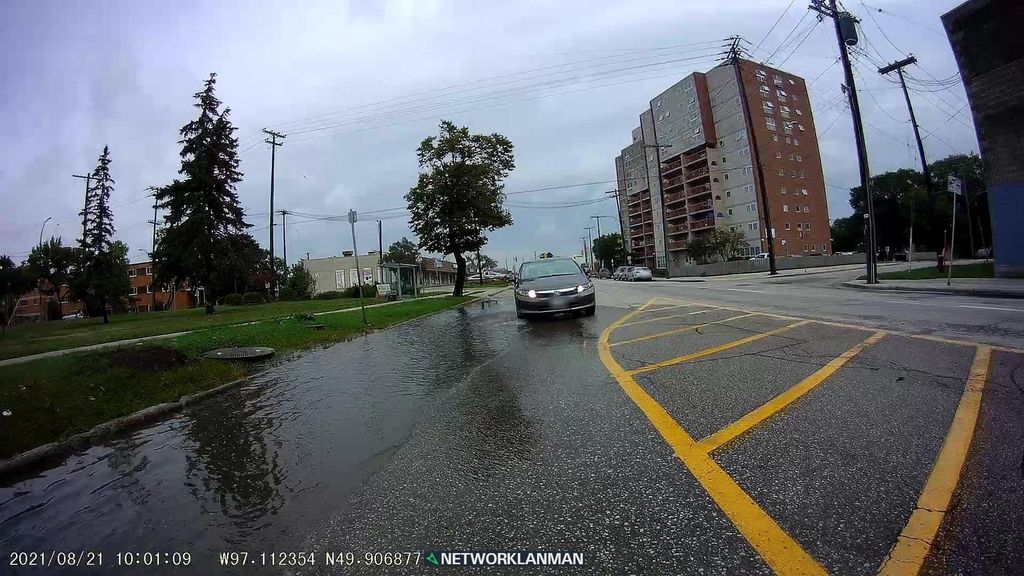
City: winnipeg